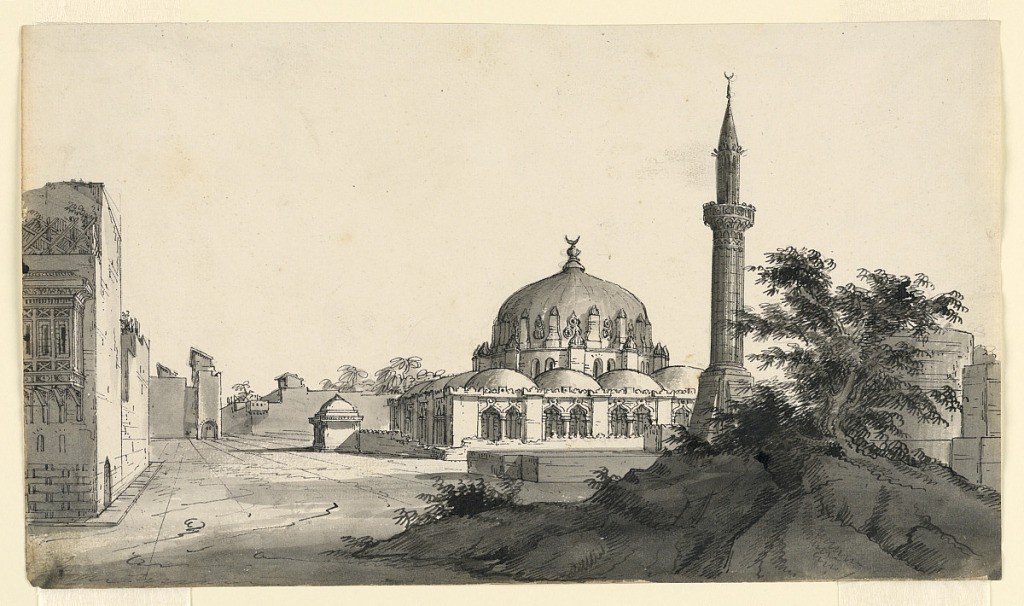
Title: Stage Design, Mosque on Square
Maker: Romolo Achille Liverani, Italian, 1809 - 1872
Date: early 19th century
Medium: Pen and sepia ink, brush and wash on paper
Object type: Drawing
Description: Horizontal rectangle. Mosque on square surrounded by other buildings. Rocks, shrubbery, and monument in foreground.